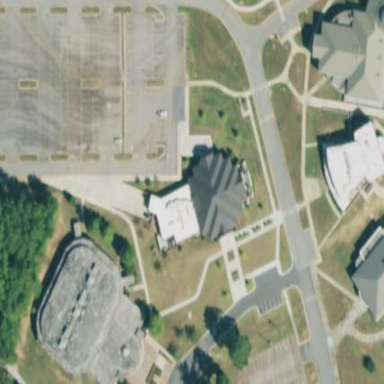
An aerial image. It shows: College building.